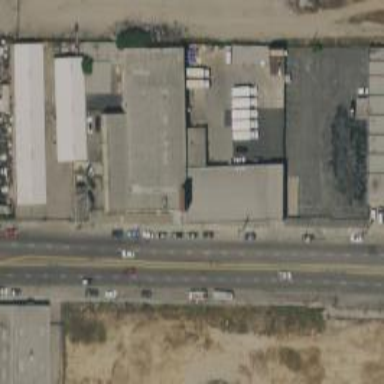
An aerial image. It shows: Industrial building.